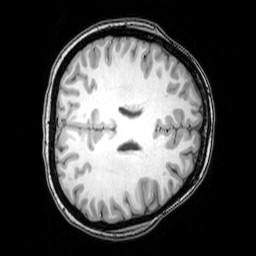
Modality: T1w
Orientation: axial
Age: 25
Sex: female
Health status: healthy
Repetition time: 0.081 s
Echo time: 0.037 s